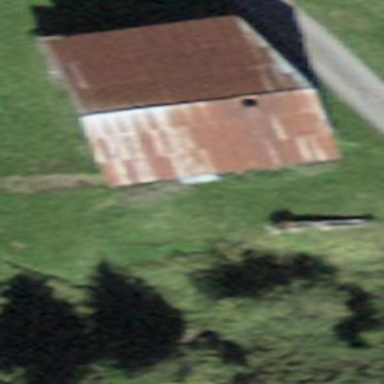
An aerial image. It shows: Farm building.